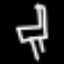
Label: chair